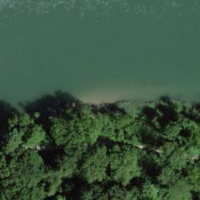
EUNIS habitat code: 15
Species observed at this site:
Lamium galeobdolon